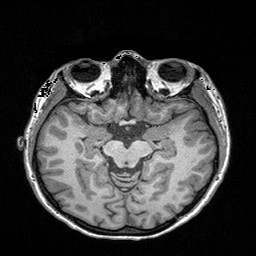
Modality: T1w
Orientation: coronal
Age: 24
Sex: female